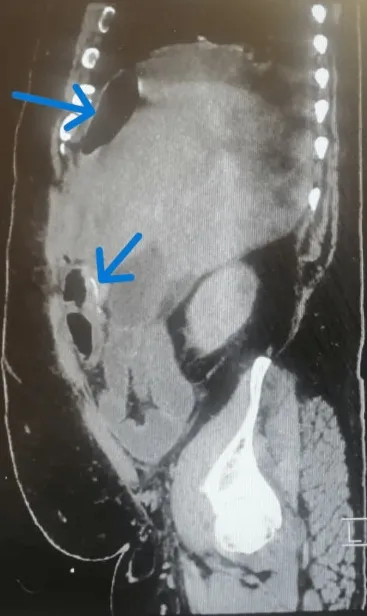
CT of the abdomen and pelvis with oral and IV contrast on POD 7 showing increased pneumoperitoneum, suggesting perforation with features of peritonitis. The ileocolic anastomosis appears unremarkable. . POD: Postoperative day.
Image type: radiology (ct)